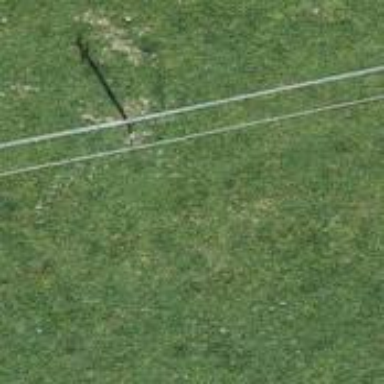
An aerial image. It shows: Power pole.